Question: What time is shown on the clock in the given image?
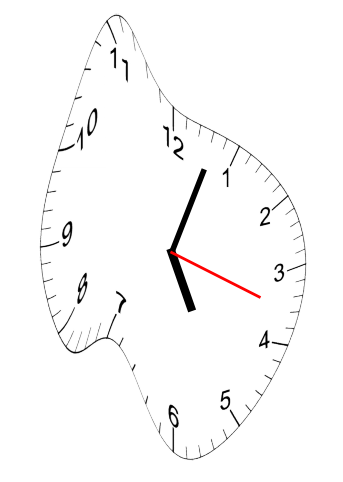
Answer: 05:03:18